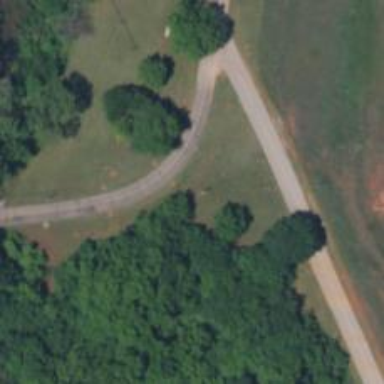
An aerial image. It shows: Disc golf hole.